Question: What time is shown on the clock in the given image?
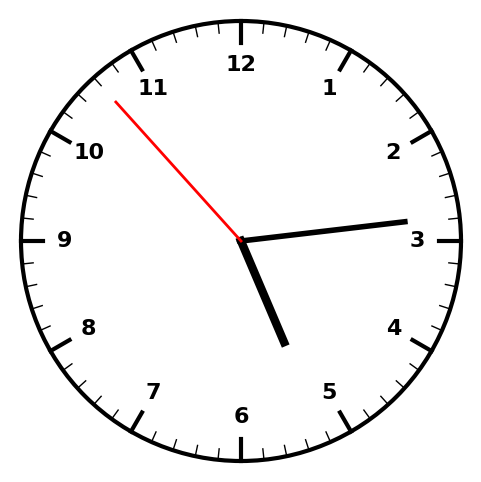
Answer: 05:13:53